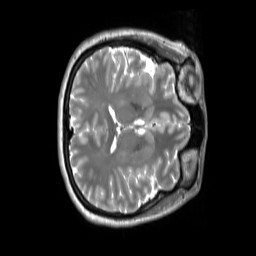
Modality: T2w
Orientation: axial
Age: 43
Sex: female
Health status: ill
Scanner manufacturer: siemens
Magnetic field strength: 3 T
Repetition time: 2.8 s
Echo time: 0.326 s